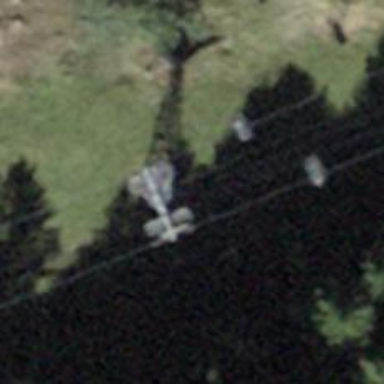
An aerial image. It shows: Pylon used for aerialway.